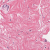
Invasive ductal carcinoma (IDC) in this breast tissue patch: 0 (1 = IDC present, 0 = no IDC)